Question: I want to obtain a list of mutually connected nodes between every pair of directly connected nodes in my graph:
My data looks like below:
'''
countryA <- c("USA", "USA", "USA", "USA", "GERMANY", "GERMANY", "GERMANY", "JAPAN", "JAPAN", "CHINA", "USA", "USA", "FRANCE")
countryB <- c("MEXICO", "CANADA", "GERMANY", "JAPAN", "CANADA", "JAPAN", "FRANCE", "KOREA", "CHINA", "KOREA", "KOREA", "CHINA", "CANADA")
year <- (c(2000, 2000, 2000, 2000, 2000, 2000, 2000, 2000, 2000, 2000, 2000, 2000, 2000))
data <- data.frame(countryA, countryB, year)
data$countryA <- as.character(data$countryA)
data$countryB <- as.character(data$countryB)
edge <- graph_from_data_frame(data, directed = FALSE)
plot(edge)
'''
<URL>
In this graph, for instance, USA and Japan share common nodes China, Korea, and Germany.
I would like to build a data frame like below:
either (1)
'''
node1 node2 mutual
USA Japan Korea, China
Japan USA Korea, China
USA Germany Canada
Germany USA. Canada
Korea Japan USA, China
Japan Korea USA, China
Korea China Japan
China Korea Japan
China Japan Korea, USA
Japan China Korea, USA
France Germany Canada
Germany France Canada
France Canada Germany
Canada France Germany
'''
or (2)
'''
node1 node2 mutual
USA Japan Korea
USA Japan China
Japan USA Korea
Japan USA China
USA Germany Canada
Germany USA Canada
Korea Japan USA
Korea Japan China
Japan Korea USA
Japan Korea China
Korea China Japan
China Korea Japan
China Japan Korea
Japan China Korea
Japan China USA
China Japan USA
France Germany Canada
Germany France Canada
France Canada Germany
Canada France Germany
'''
I've tried the code below
'''
do.call(
rbind,
apply(
matrix(triangles(G), nrow = 3),
2,
function(v) {
u <- t(sapply(seq_along(v), function(k) t(v[-k])))
setNames(data.frame(cbind(v, rbind(u, u[, 2:1]))), c("node1", "node2", "mutual"))
}
)
)
'''
This code is credited to @ThomasIsCoding's comments in the link: <URL>
Or
'''
get_mutuals <- function(g) {
do.call("rbind", lapply(seq.int(1, vcount(g)-1), function(i) {
do.call("rbind", lapply(seq.int(i+1, vcount(g)), function(j) {
ni <- neighbors(g, i)
nj <- neighbors(g, j)
overlap <- intersect(ni, nj)
if (length(overlap) & i %in% nj) {
data.frame(i=i, j=j, m=overlap)
} else {
NULL
}
}))
}))
}
get_mutuals(G)
'''
This code is credited to @MrFlick.
Those codes work fine when I worked with
the below data but when I tried to work with the data above, it gives out numerics as a node id instead of country names.
'''
library(igraph)
G <- graph(c(1,2,1,3,1,4,2,4, 2,3,2,5,3,5,4,5,5,6,5,7,7,8,7,9), directed=F)
plot(G)
'''

'''
node1 node2 mutual
1 2 3
1 2 4
1 3 2
1 4 2
2 3 1
2 3 5
'''
I believe that the reason is different structure of the data. But I'm not sure how to fix it.
Thank you for your help.
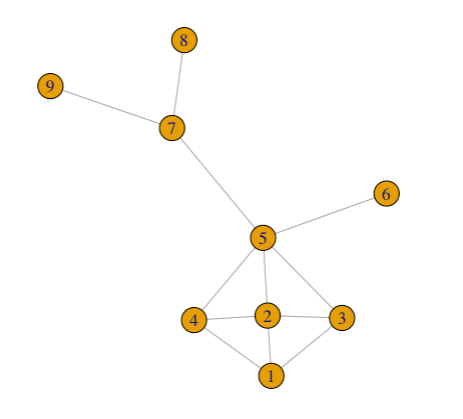
Answer: Try this
'''
do.call(
rbind,
apply(
matrix(names(triangles(edge)), nrow = 3),
2,
function(v) {
u <- t(sapply(seq_along(v), function(k) t(v[-k])))
setNames(data.frame(cbind(v, rbind(u, u[, 2:1]))), c("node1", "node2", "mutual"))
}
)
)
'''
which gives
'''
node1 node2 mutual
1 USA GERMANY CANADA
2 GERMANY USA CANADA
3 CANADA USA GERMANY
4 USA CANADA GERMANY
5 GERMANY CANADA USA
6 CANADA GERMANY USA
7 USA GERMANY JAPAN
8 GERMANY USA JAPAN
9 JAPAN USA GERMANY
10 USA JAPAN GERMANY
11 GERMANY JAPAN USA
12 JAPAN GERMANY USA
13 USA JAPAN KOREA
14 JAPAN USA KOREA
15 KOREA USA JAPAN
16 USA KOREA JAPAN
17 JAPAN KOREA USA
18 KOREA JAPAN USA
19 USA JAPAN CHINA
20 JAPAN USA CHINA
21 CHINA USA JAPAN
22 USA CHINA JAPAN
23 JAPAN CHINA USA
24 CHINA JAPAN USA
25 USA CHINA KOREA
26 CHINA USA KOREA
27 KOREA USA CHINA
28 USA KOREA CHINA
29 CHINA KOREA USA
30 KOREA CHINA USA
31 GERMANY CANADA FRANCE
32 CANADA GERMANY FRANCE
33 FRANCE GERMANY CANADA
34 GERMANY FRANCE CANADA
35 CANADA FRANCE GERMANY
36 FRANCE CANADA GERMANY
37 JAPAN CHINA KOREA
38 CHINA JAPAN KOREA
39 KOREA JAPAN CHINA
40 JAPAN KOREA CHINA
41 CHINA KOREA JAPAN
42 KOREA CHINA JAPAN
'''